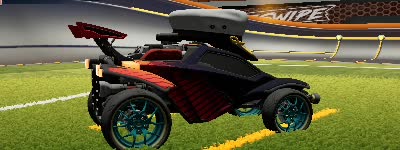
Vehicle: octane